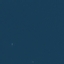
Land use / land cover class: SeaLake